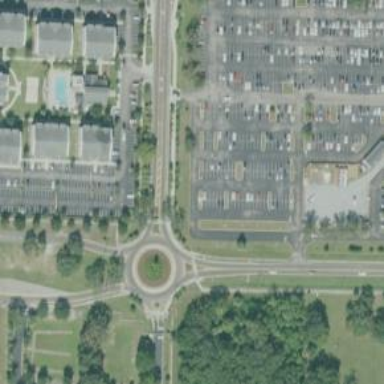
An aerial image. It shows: Tertiary road leading to roundabout.